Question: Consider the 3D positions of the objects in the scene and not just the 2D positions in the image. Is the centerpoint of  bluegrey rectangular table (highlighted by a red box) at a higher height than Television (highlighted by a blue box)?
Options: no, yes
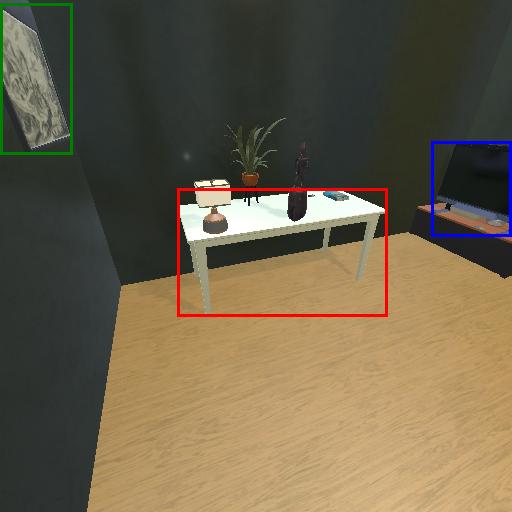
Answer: no